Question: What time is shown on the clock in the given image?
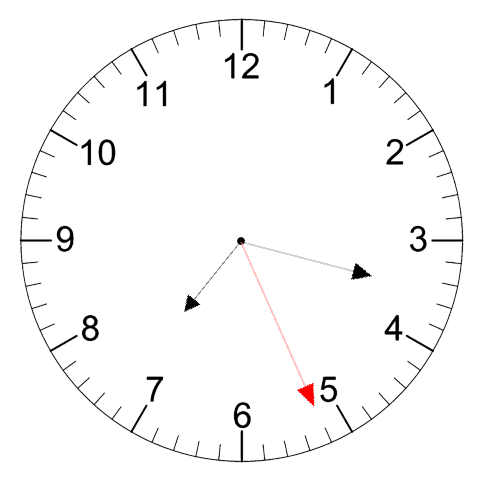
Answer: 07:17:26